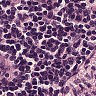
Metastatic tissue present: no